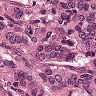
Metastatic tissue present: yes